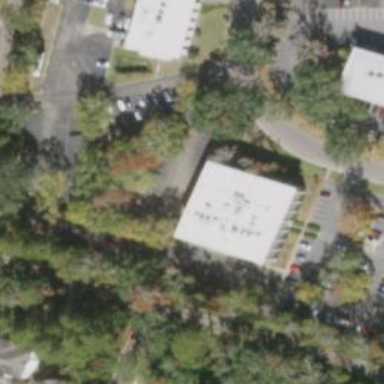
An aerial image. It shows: Commercial building.